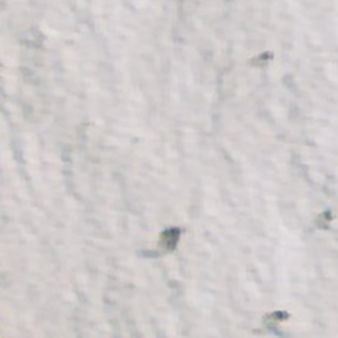
Label: other